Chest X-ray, PA view. Patient: 70 years old, sex F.
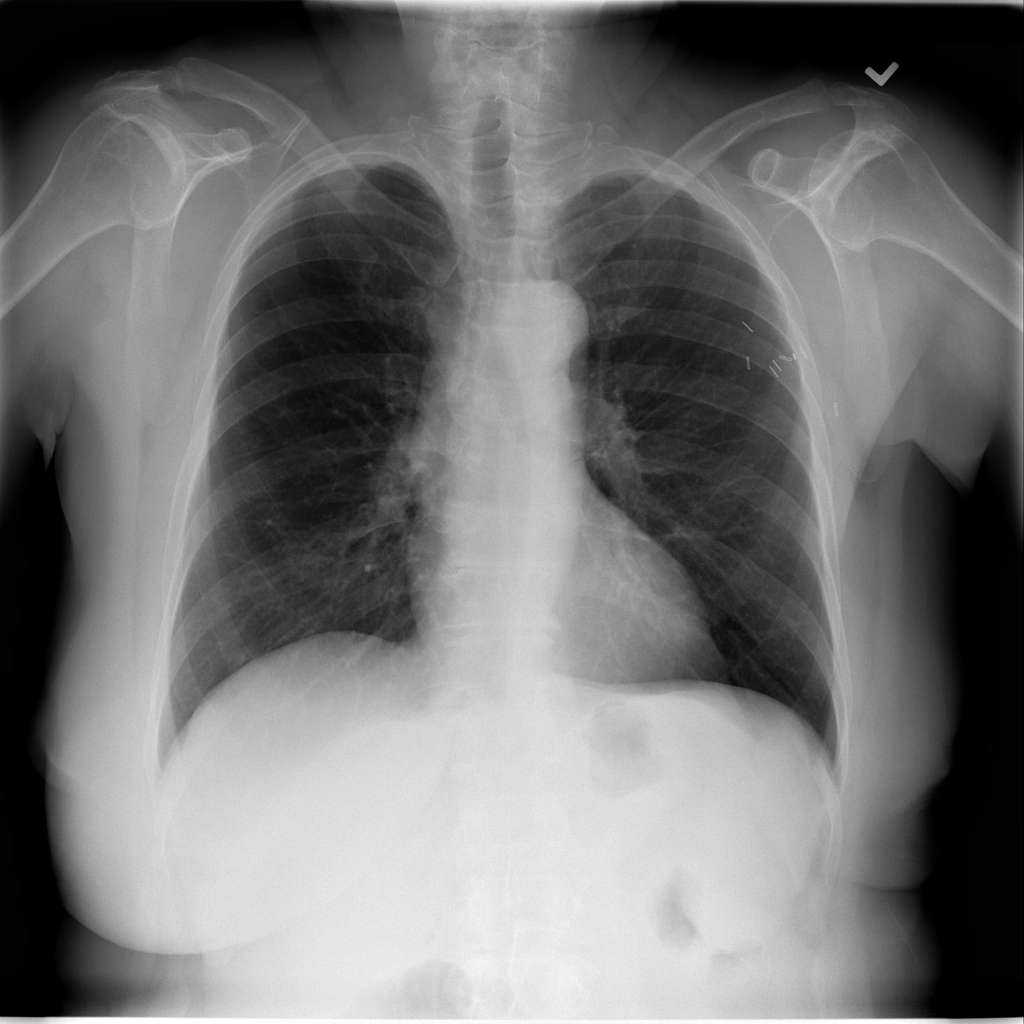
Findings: No Finding